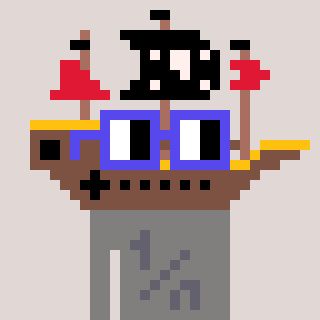
a pixel art character with square blue glasses, a pirateship-shaped head and a bluegrey-colored body on a warm background